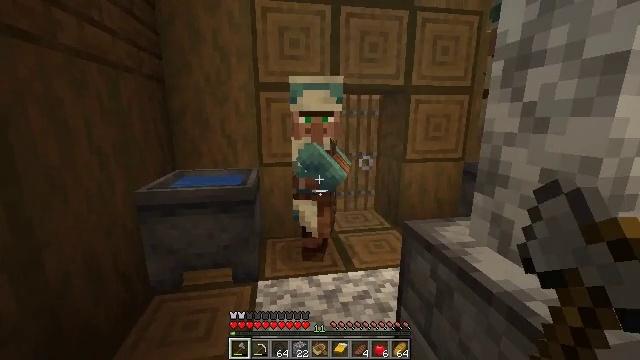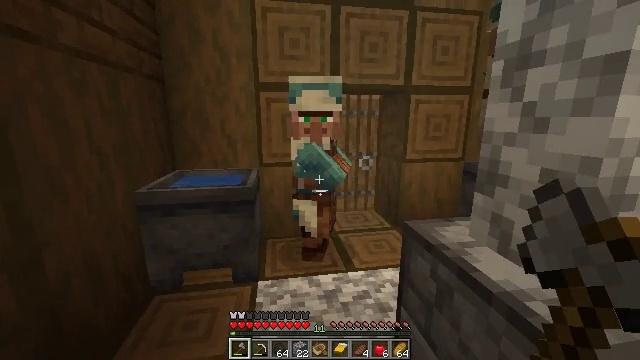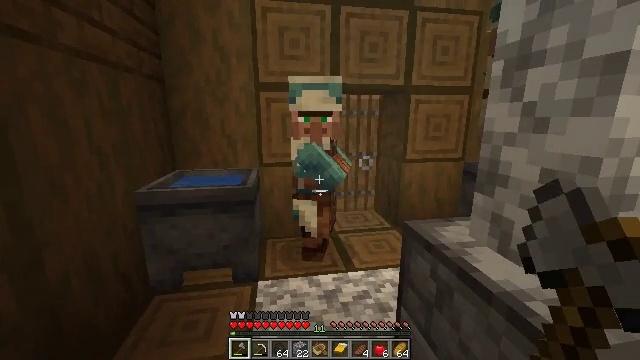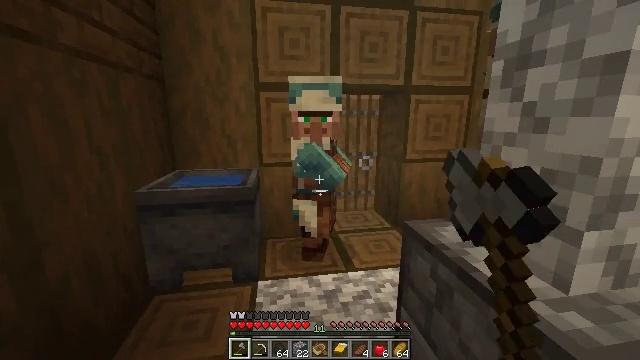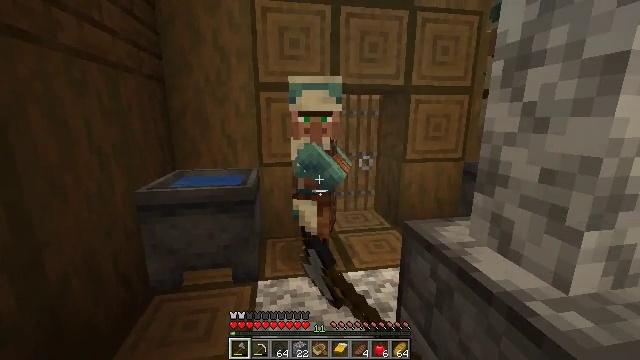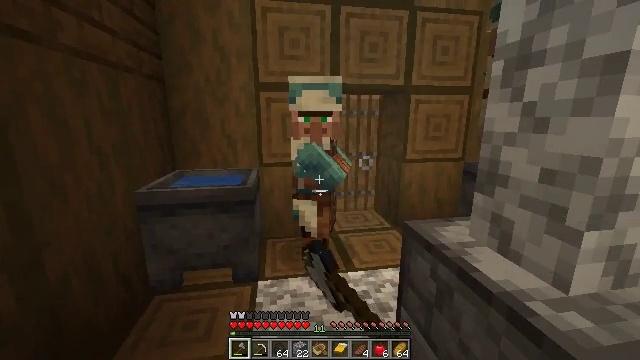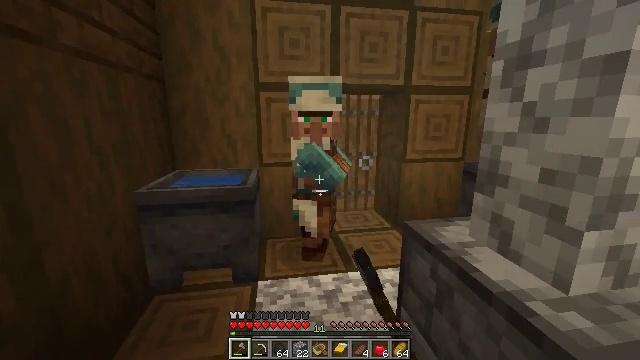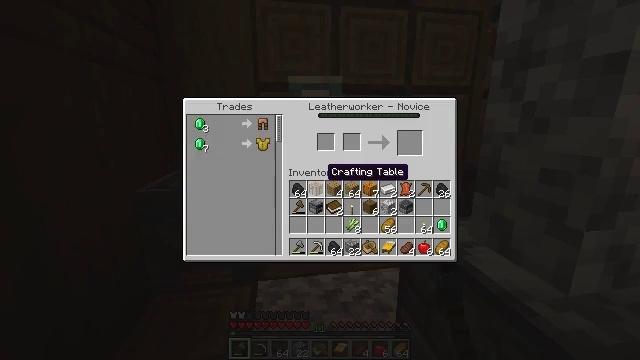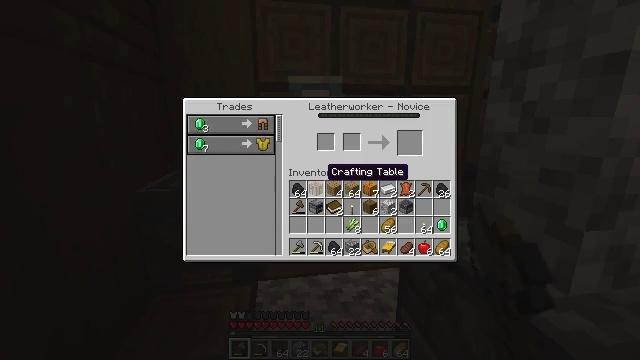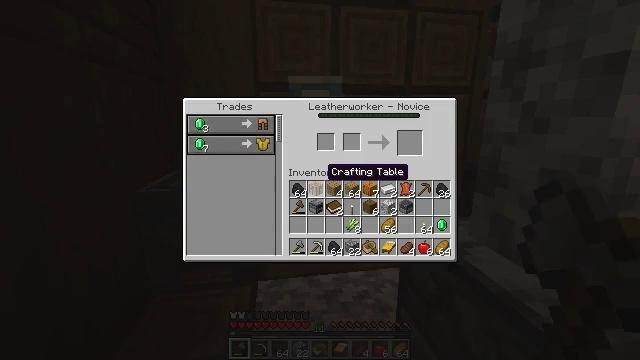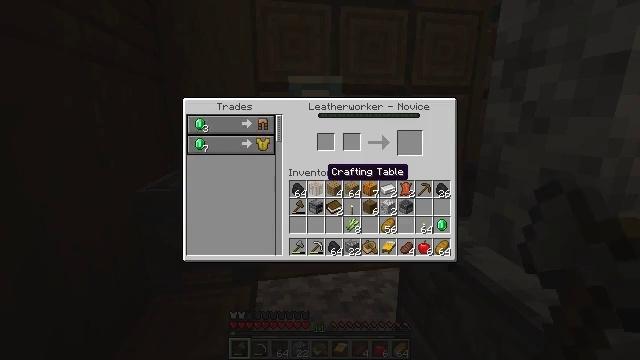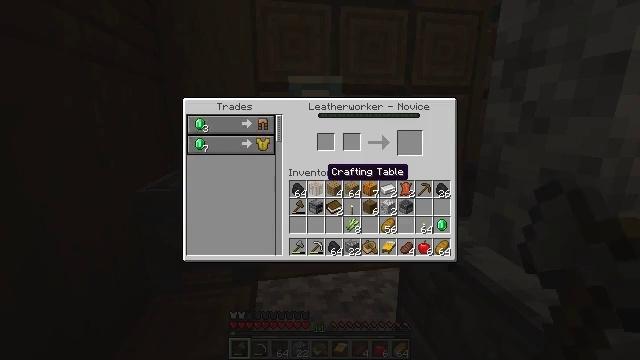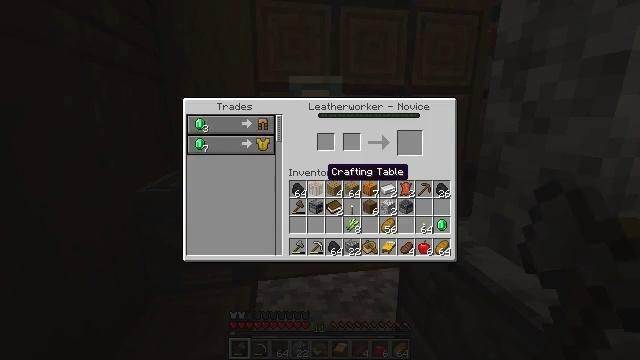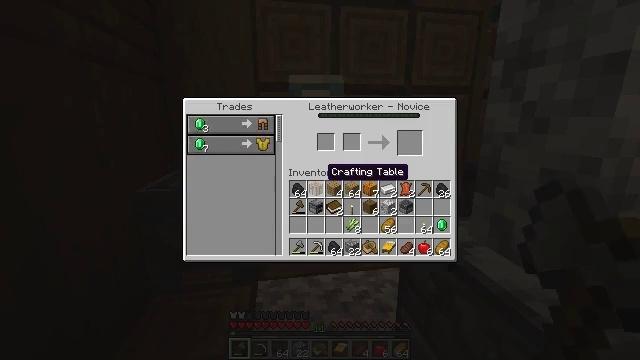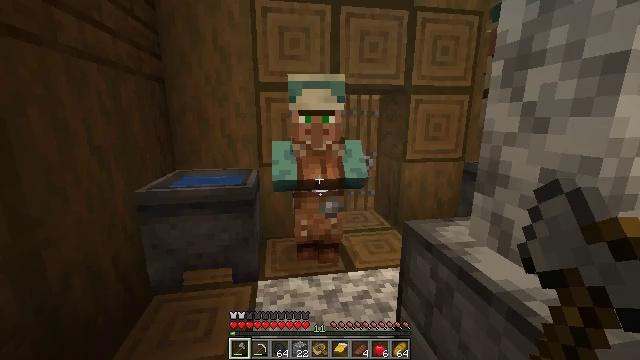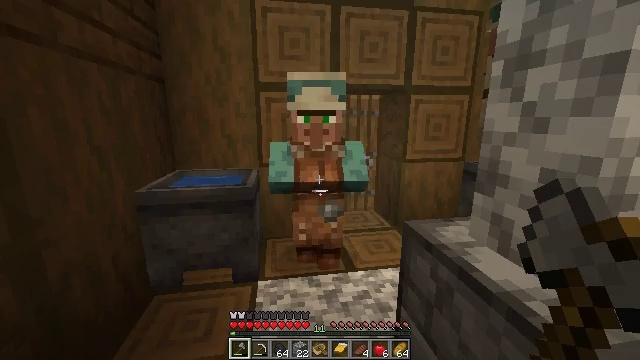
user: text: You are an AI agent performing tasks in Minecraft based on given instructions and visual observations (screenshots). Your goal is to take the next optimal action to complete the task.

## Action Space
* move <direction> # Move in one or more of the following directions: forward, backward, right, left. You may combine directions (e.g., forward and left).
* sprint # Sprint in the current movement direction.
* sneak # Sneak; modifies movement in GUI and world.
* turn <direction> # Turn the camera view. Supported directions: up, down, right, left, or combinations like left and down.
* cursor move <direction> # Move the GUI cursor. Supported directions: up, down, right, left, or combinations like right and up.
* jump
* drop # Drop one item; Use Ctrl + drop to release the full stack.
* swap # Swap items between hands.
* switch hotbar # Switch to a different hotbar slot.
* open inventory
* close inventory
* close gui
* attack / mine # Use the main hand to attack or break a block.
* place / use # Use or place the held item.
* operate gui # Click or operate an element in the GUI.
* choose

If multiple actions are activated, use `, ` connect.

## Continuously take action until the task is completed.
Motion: motion action
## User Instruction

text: Retrieve the lantern for relighting.
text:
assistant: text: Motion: no_op
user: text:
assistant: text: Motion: use / place
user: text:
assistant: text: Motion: use / place
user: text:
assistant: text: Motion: use / place
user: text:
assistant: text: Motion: no_op
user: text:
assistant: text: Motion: no_op
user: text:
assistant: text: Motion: open gui
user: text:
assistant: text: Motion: no_op
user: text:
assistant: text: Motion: no_op
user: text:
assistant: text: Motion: no_op
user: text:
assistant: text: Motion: no_op
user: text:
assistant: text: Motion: no_op
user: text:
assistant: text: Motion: no_op
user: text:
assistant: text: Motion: no_op
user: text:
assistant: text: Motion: close gui
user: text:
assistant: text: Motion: turn right and down
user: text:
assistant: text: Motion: turn right and down
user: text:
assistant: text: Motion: turn right and down
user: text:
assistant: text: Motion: move left, turn right and down
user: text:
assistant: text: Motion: move back and move left, turn right and down
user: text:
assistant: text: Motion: move back and move left, turn right and down
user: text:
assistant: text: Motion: move back and move left, turn right and down
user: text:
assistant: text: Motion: move back and move left, turn right
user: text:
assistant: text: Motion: move back, turn right
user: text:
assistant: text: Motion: move back, turn right
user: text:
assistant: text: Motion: move back
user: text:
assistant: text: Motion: move back, turn right
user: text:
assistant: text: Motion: move back, turn right
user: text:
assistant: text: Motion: move back
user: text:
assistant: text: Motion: move back